Question: I need the texts to show at the bottom inside buttons, but its not working after using 'paddingBottom'. they keep showing at the center, not moving at all. Any help would be really appreciable. Thank you
'''
<?xml version="1.0" encoding="utf-8"?>
<RelativeLayout xmlns:android="http://schemas.android.com/apk/res/android"
android:layout_width="match_parent"
android:layout_height="match_parent" >
<ImageView
android:id="@+id/bakgrunn"
android:layout_width="match_parent"
android:layout_height="match_parent"
android:scaleType="center"
android:src="@drawable/bakgrunnsbilde" />
<Button
android:id="@+id/button1"
android:layout_width="179dp"
android:layout_height="70dp"
android:layout_alignParentLeft="true"
android:layout_marginTop="33dp"
android:paddingBottom="2dp"
android:text="Add a drink" />
<Button
android:id="@+id/button2"
android:layout_width="179dp"
android:layout_height="70dp"
android:layout_alignParentRight="true"
android:layout_marginTop="33dp"
android:paddingBottom="2dp"
android:text="Edit/delete drink" />
<Button
android:id="@+id/button3"
android:layout_width="179dp"
android:layout_height="70dp"
android:layout_alignParentLeft="true"
android:layout_below="@+id/button1"
android:layout_marginTop="2dp"
android:paddingBottom="2dp"
android:text="Graph" />
<Button
android:id="@+id/button4"
android:layout_width="179dp"
android:layout_height="70dp"
android:layout_alignParentRight="true"
android:layout_below="@+id/button2"
android:layout_marginTop="2dp"
android:paddingBottom="2dp"
android:text="Profile" />
</RelativeLayout>
'''

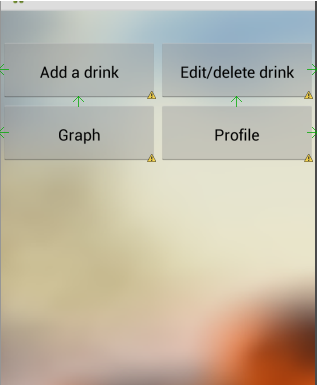
Answer: Use gravity for your Buttons
'''
android:gravity="bottom"
'''
PaddingBottom will make text Farther from bottom edges